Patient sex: M
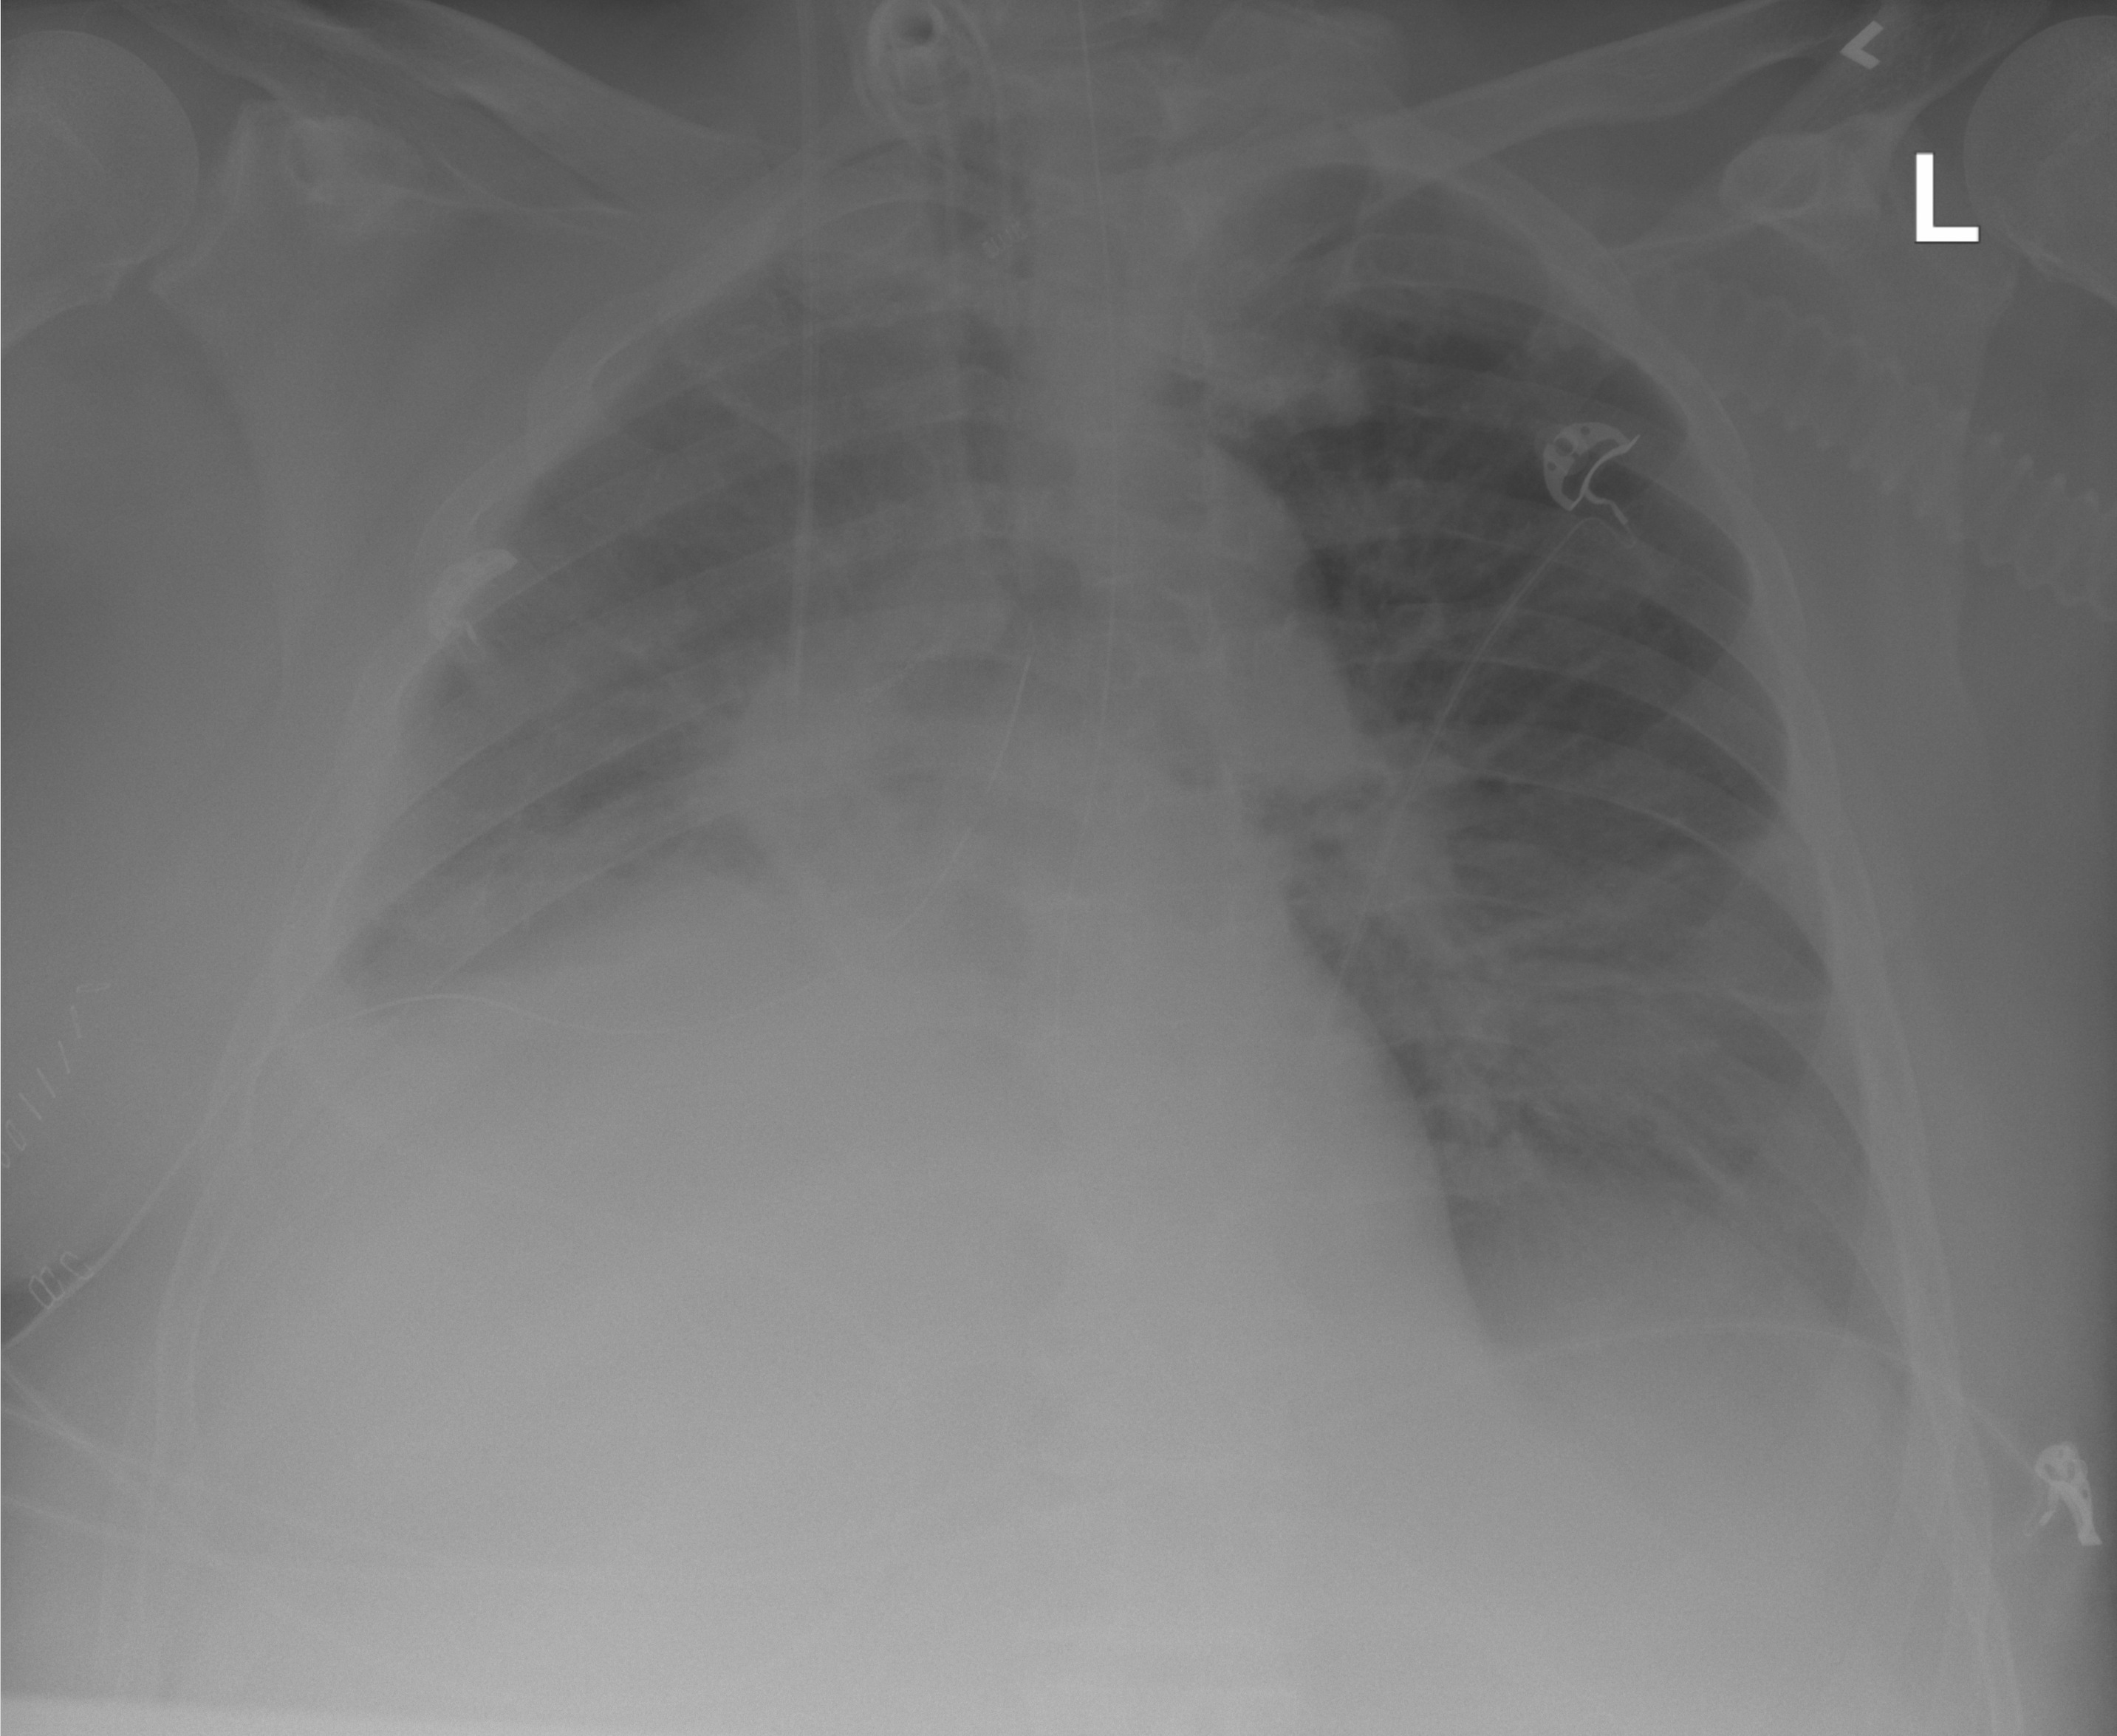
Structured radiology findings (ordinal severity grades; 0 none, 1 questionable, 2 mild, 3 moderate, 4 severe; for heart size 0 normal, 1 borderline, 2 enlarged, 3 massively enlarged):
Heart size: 0
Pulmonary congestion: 0
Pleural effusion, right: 3
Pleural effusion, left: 2
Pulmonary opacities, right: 1
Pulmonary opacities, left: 0
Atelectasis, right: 3
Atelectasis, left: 0